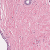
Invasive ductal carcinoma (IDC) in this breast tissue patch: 0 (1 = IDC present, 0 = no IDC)